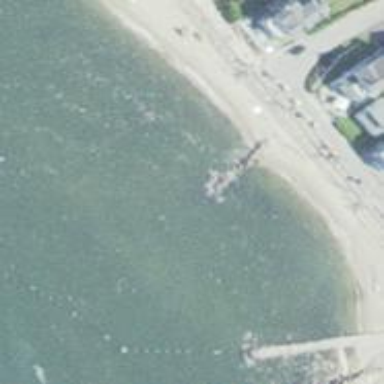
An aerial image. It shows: Breakwater structure.